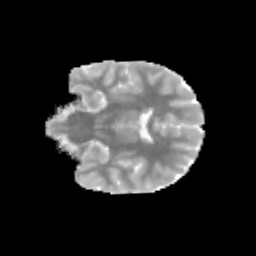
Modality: MD
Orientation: coronal
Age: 12
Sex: female
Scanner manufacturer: siemens
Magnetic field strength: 3 T
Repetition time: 3.8 s
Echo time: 0.07 s